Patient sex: F
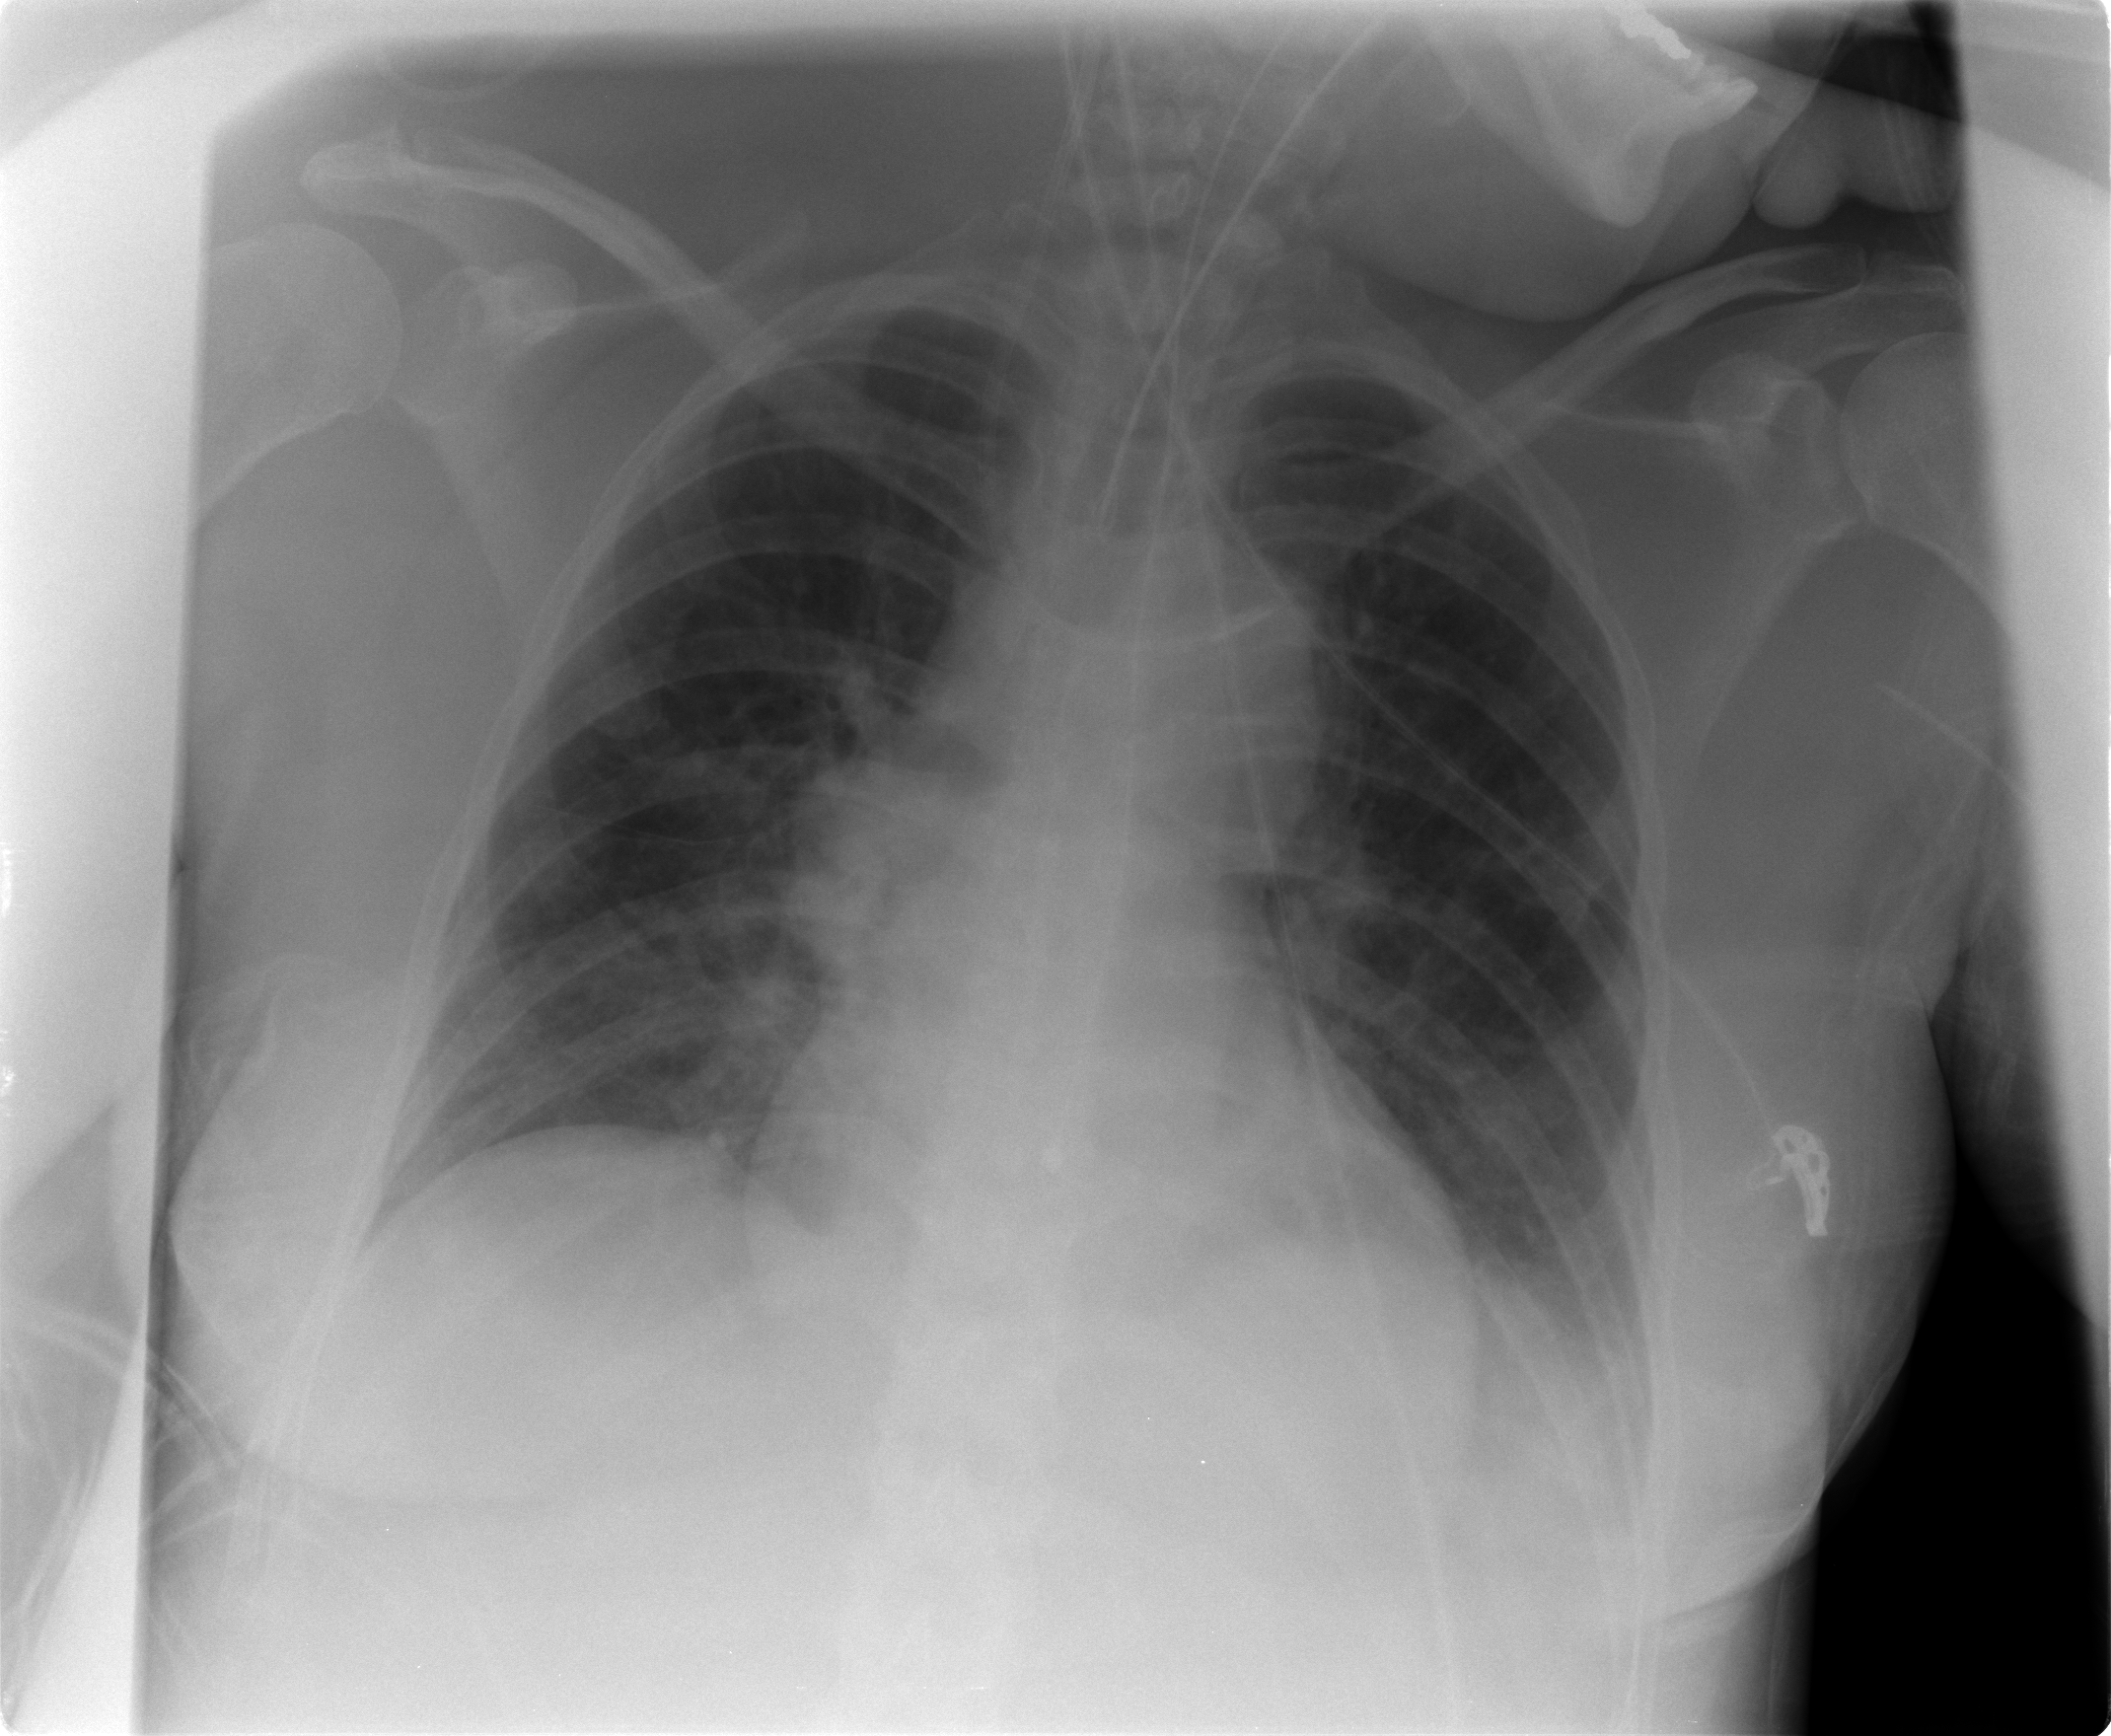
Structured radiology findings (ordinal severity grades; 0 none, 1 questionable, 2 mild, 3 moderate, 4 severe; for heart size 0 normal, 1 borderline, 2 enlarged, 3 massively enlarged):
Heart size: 1
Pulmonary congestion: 0
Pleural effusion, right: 0
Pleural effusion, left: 0
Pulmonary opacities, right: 0
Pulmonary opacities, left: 0
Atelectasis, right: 0
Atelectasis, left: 2